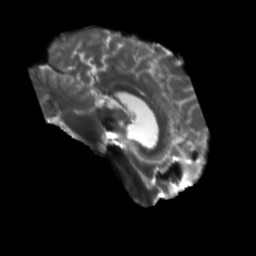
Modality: T2w
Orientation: sagittal
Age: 43
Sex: male
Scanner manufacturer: siemens
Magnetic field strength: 3 T
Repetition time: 5.47 s
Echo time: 0.0854 s